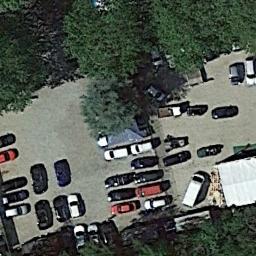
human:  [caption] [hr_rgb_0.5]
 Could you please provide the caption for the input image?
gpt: The parking lot is next to some trees .

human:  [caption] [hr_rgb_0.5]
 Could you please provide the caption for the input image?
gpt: The parking lot with some parked cars is surrounded by some trees .

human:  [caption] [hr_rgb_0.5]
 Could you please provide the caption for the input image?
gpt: There are many yellow signs in the parking lot .

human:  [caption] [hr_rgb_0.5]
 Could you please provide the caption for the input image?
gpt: Many trees are around the parking lot .

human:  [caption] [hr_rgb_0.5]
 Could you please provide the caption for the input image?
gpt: There are some green trees around the parking lot .